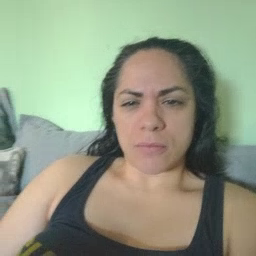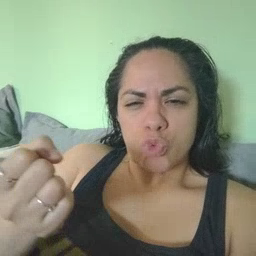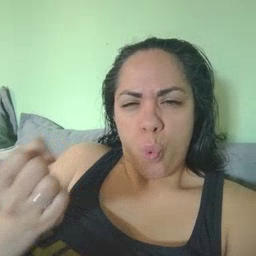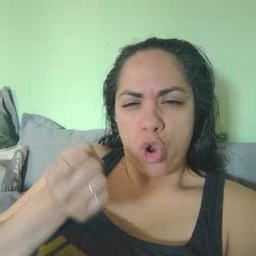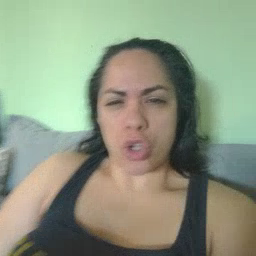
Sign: drawer